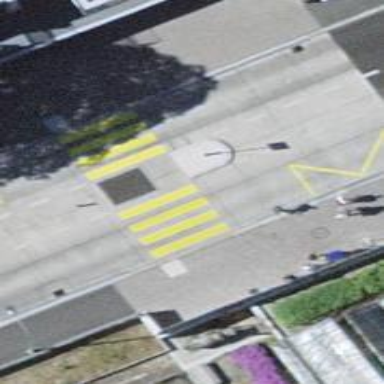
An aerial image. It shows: Asphalt footway with zebra crossing and pedestrian island.